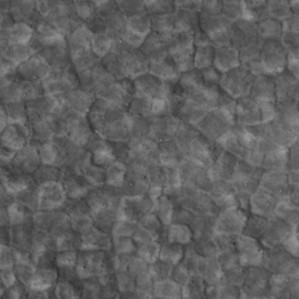
Label: non_frost